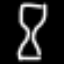
Label: hourglass